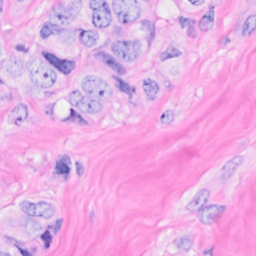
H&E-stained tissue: Breast